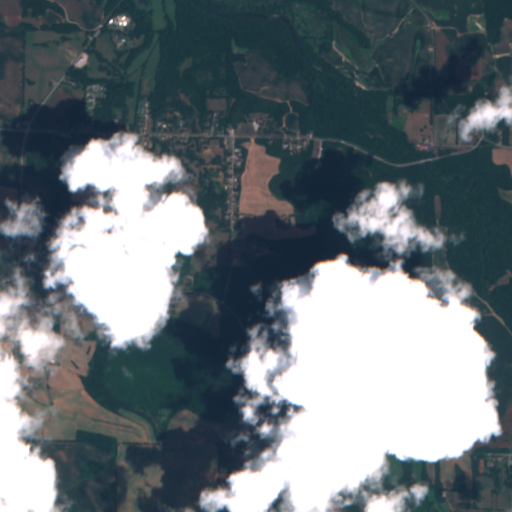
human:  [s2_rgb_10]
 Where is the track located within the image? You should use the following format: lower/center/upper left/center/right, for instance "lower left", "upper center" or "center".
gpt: There is no track in the image.